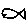
Label: fish